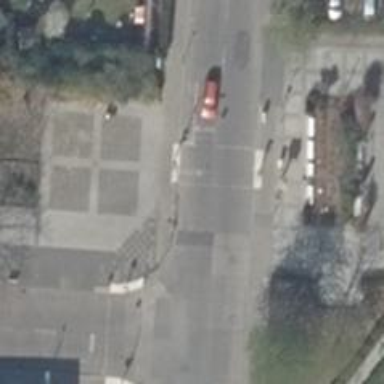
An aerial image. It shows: Road crossing with traffic signals.